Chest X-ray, PA view. Patient: 71 years old, sex M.
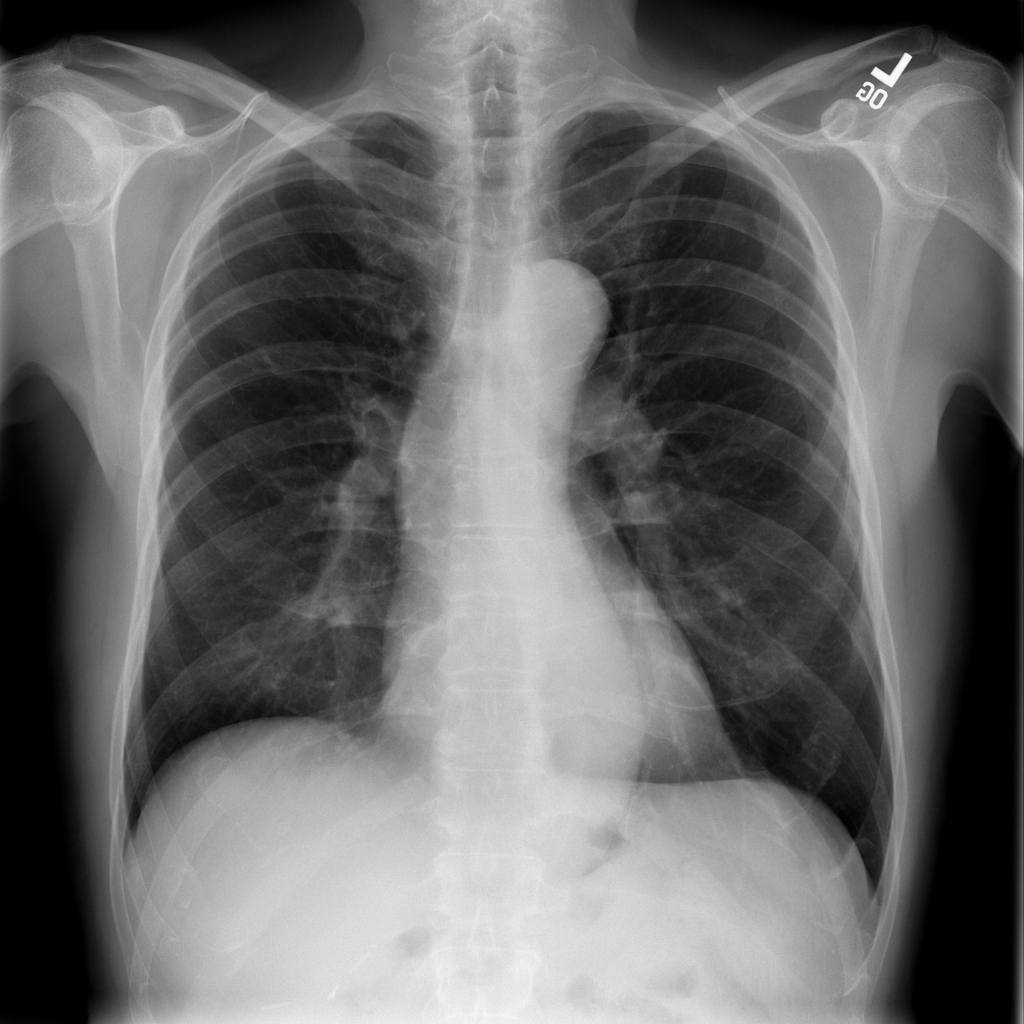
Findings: No Finding